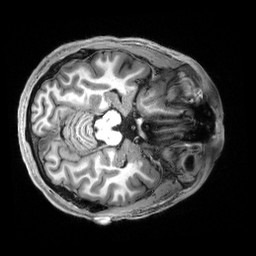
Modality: T1w
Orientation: axial
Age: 20
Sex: male
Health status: healthy
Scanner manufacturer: siemens
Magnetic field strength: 3 T
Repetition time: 2.5 s
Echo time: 0.00222 s